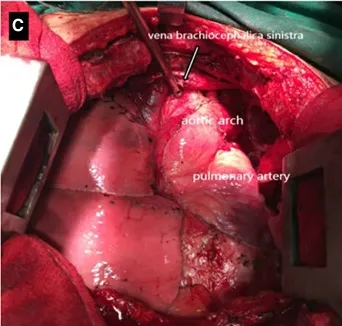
The whole mass, invaded tissues and adjacent enlarged lymph nodes were removed completely CT, computed tomography.
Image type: medical_photograph (other_medical_photograph)